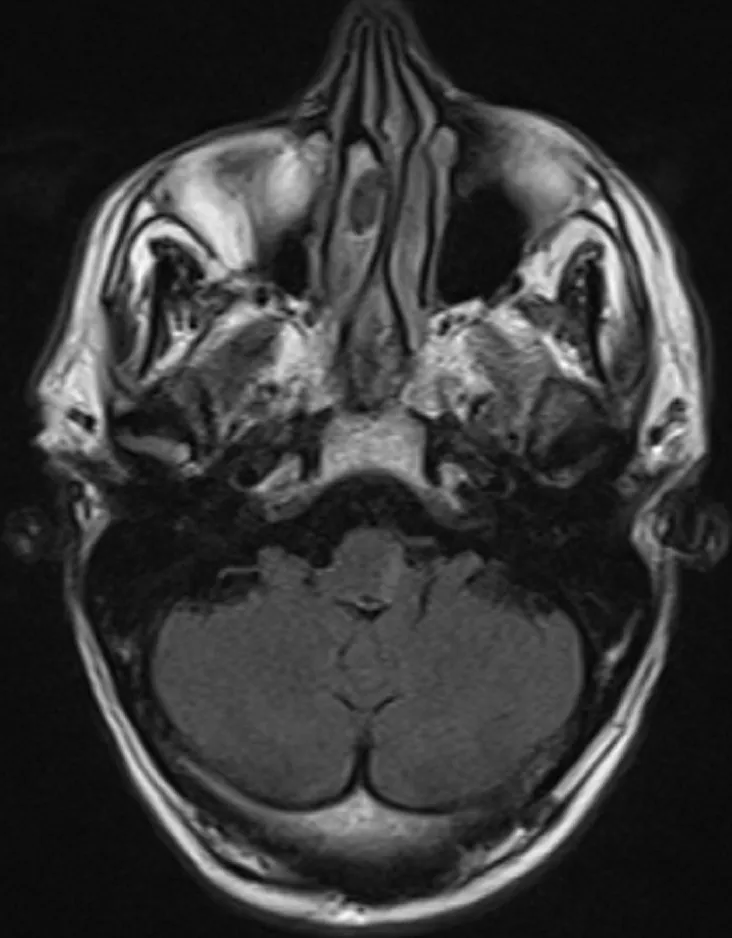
axial flair TSE WI, left bulbar hyperintensity.
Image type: radiology (mri)